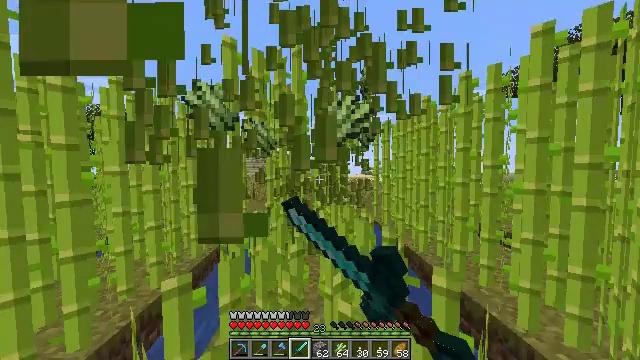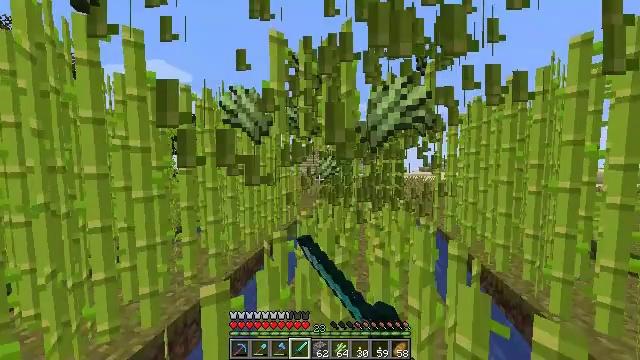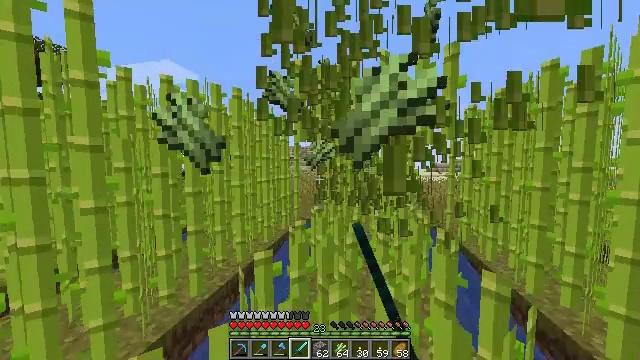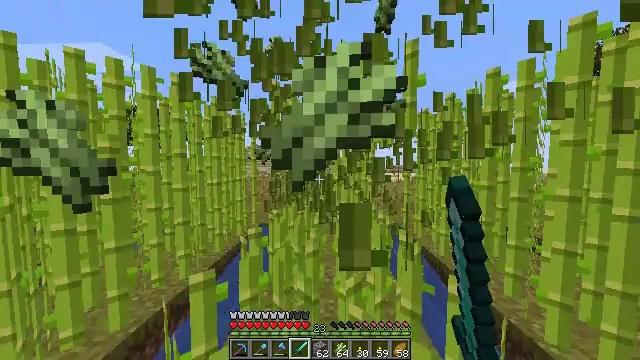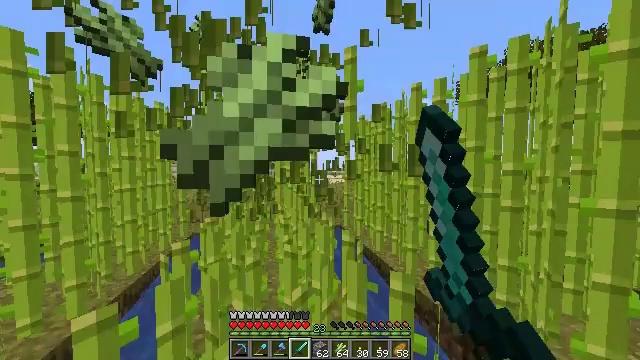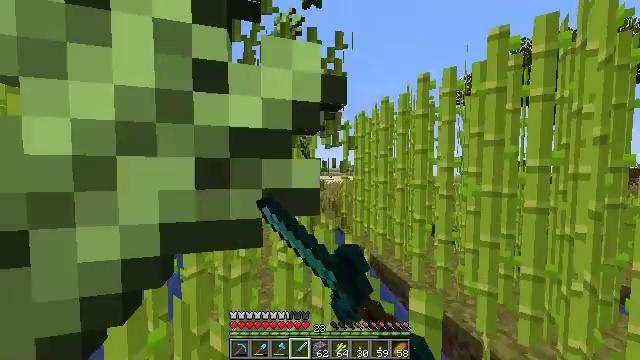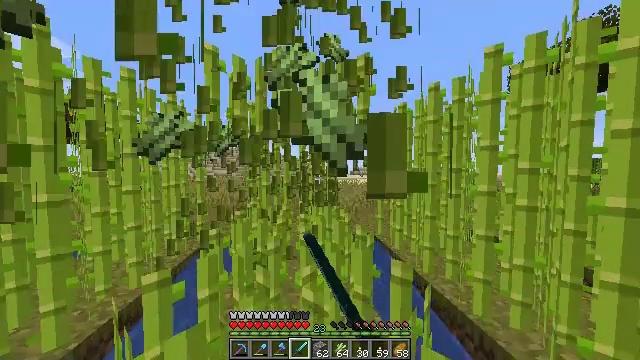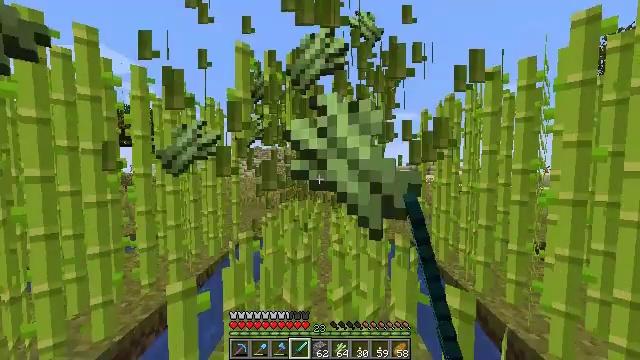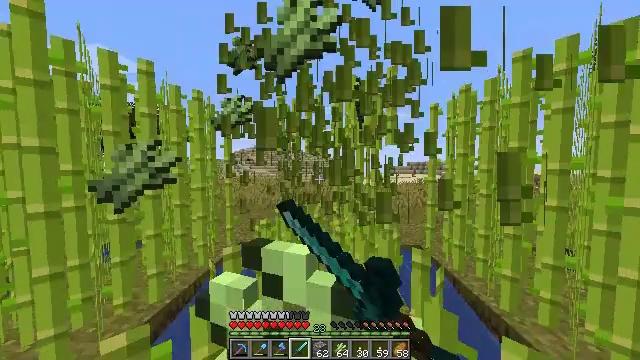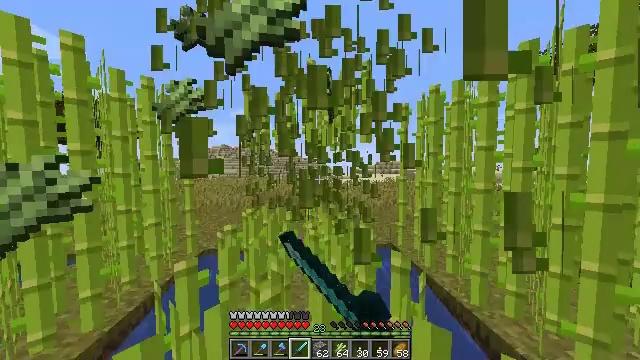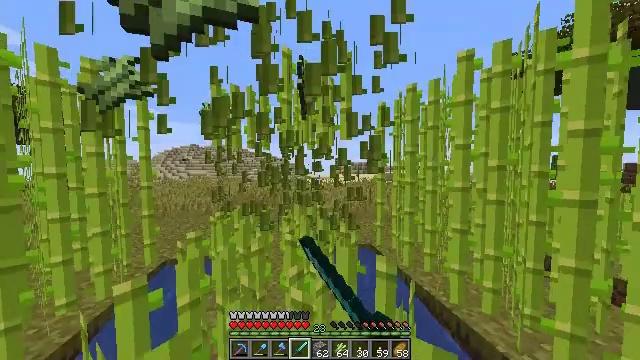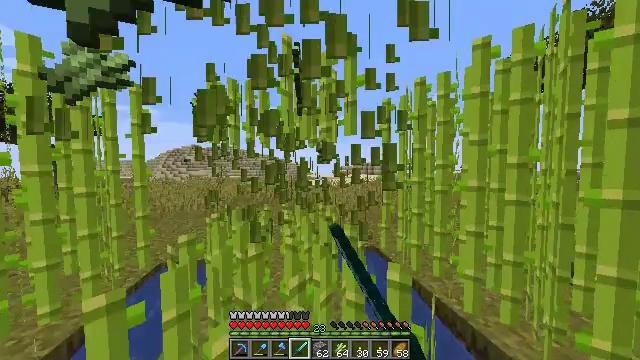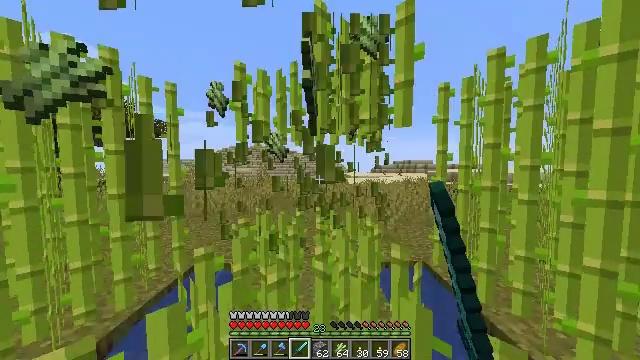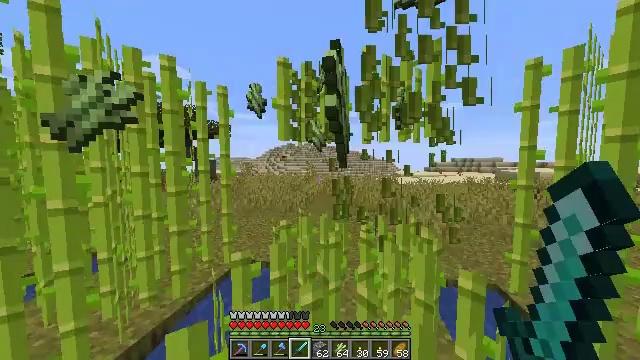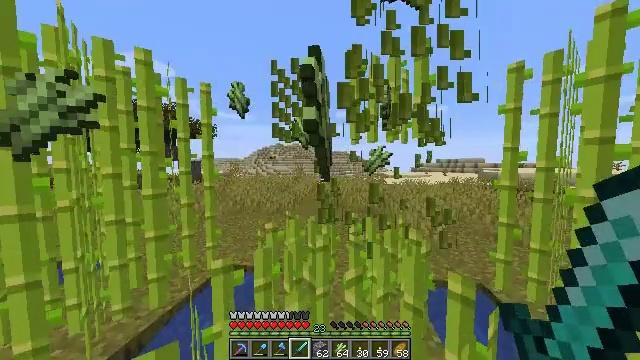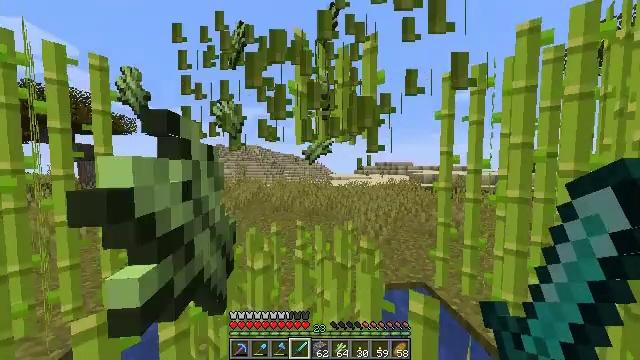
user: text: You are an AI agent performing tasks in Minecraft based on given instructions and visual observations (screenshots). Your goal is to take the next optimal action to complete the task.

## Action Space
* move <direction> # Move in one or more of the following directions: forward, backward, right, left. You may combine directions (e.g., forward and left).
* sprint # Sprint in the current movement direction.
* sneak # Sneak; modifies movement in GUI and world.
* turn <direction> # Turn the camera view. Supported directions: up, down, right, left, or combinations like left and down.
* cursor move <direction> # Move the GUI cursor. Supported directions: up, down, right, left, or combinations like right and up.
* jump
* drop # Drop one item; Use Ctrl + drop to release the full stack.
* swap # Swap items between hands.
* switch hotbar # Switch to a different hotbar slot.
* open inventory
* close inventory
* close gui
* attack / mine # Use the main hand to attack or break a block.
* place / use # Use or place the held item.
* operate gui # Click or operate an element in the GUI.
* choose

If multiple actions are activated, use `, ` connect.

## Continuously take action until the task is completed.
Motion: motion action
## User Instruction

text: Break the sugar cane.
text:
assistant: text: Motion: move forward, sprint, turn left, attack / mine
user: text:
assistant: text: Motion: move forward, sprint, turn left, attack / mine
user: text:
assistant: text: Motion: move forward, sprint, turn right, attack / mine
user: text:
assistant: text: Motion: move forward, sprint, turn right, attack / mine
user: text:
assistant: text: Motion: move forward, sprint, turn right, attack / mine
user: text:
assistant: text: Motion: move forward, sprint, turn left, attack / mine
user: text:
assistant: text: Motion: move forward, sprint, turn left, attack / mine
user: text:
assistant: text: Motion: move forward, sprint, attack / mine
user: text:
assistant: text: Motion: move forward, sprint, turn right, attack / mine
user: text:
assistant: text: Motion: move forward, sprint, turn right, attack / mine
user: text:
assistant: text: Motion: move forward, sprint, attack / mine
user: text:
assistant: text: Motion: move forward, sprint, turn left, attack / mine
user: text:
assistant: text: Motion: move forward, sprint, turn left, attack / mine
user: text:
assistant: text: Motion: move forward, sprint, turn right, attack / mine
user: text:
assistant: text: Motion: move forward, sprint, turn right, attack / mine
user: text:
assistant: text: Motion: move forward, sprint, turn right, attack / mine
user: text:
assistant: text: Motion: move forward, sprint, turn left, attack / mine
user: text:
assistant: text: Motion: move forward, sprint, turn left, attack / mine
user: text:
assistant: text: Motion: move forward, sprint, turn left, attack / mine
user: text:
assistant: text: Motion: move forward, sprint, attack / mine
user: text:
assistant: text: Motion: move forward, sprint, attack / mine
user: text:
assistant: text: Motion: move forward, sprint, attack / mine
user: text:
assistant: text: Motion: move forward, sprint
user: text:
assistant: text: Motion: move forward, sprint, turn left
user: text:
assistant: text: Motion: move forward, sprint, turn left
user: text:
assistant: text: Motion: move forward, sprint, turn left
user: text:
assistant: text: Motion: move forward, sprint, turn left
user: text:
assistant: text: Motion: move forward and move right, sprint, turn left
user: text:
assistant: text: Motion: move forward and move right, sprint, turn left
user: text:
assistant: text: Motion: move forward and move right, sprint, turn left